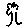
Label: tree